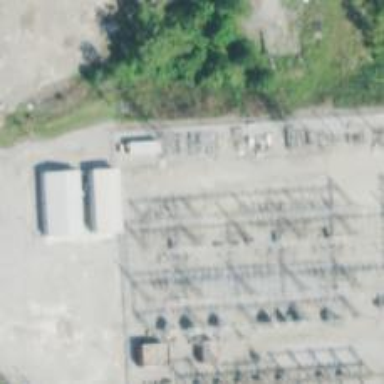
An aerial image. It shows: Lattice structure tower.